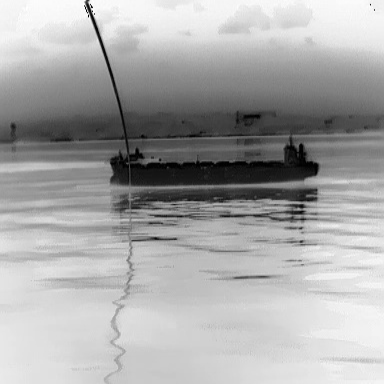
There is a liner in the infrared image.